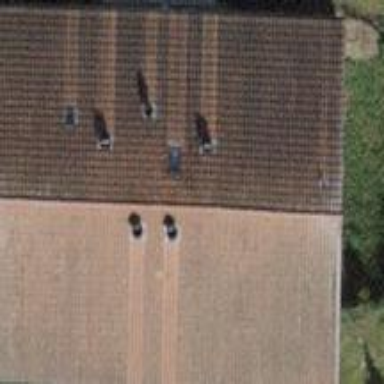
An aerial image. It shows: Building with tiled roof.